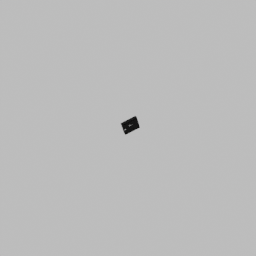
Label: architecture